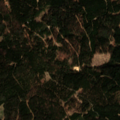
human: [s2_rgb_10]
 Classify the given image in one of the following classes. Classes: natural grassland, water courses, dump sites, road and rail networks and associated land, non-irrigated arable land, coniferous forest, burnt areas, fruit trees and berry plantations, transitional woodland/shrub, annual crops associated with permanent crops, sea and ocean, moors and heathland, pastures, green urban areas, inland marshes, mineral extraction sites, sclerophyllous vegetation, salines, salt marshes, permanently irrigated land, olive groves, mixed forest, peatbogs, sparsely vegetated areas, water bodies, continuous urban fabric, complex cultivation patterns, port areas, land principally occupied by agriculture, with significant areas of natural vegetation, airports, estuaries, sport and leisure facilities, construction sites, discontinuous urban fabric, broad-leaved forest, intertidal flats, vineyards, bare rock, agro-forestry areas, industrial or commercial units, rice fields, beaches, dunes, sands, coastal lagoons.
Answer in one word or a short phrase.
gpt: land principally occupied by agriculture, with significant areas of natural vegetation, coniferous forest, mixed forest